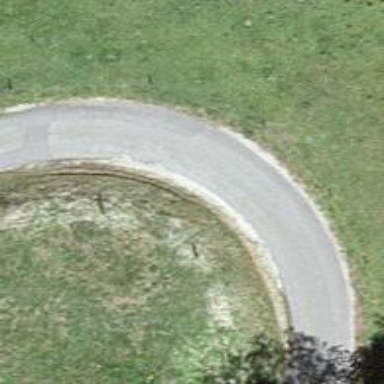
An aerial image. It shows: Well-maintained track road of grade 1.